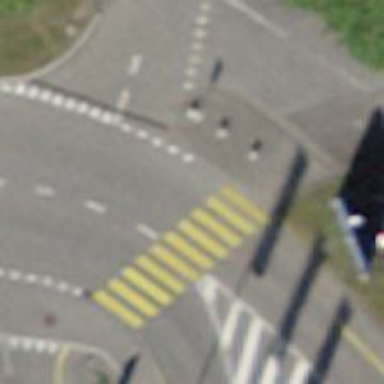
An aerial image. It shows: Uncontrolled road crossing.